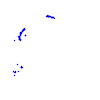
Particle: proton